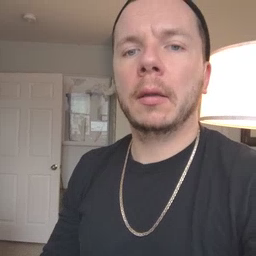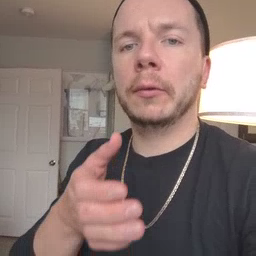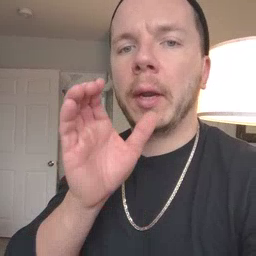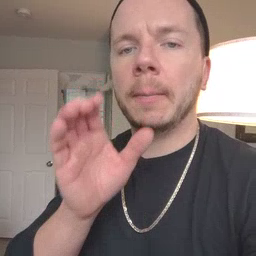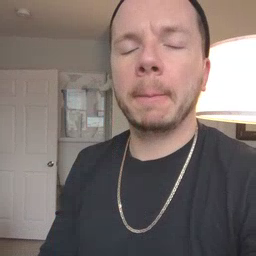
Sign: drink